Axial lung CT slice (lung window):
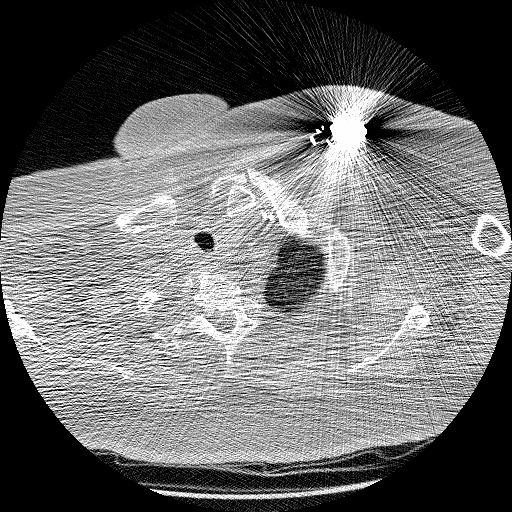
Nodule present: no